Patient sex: M
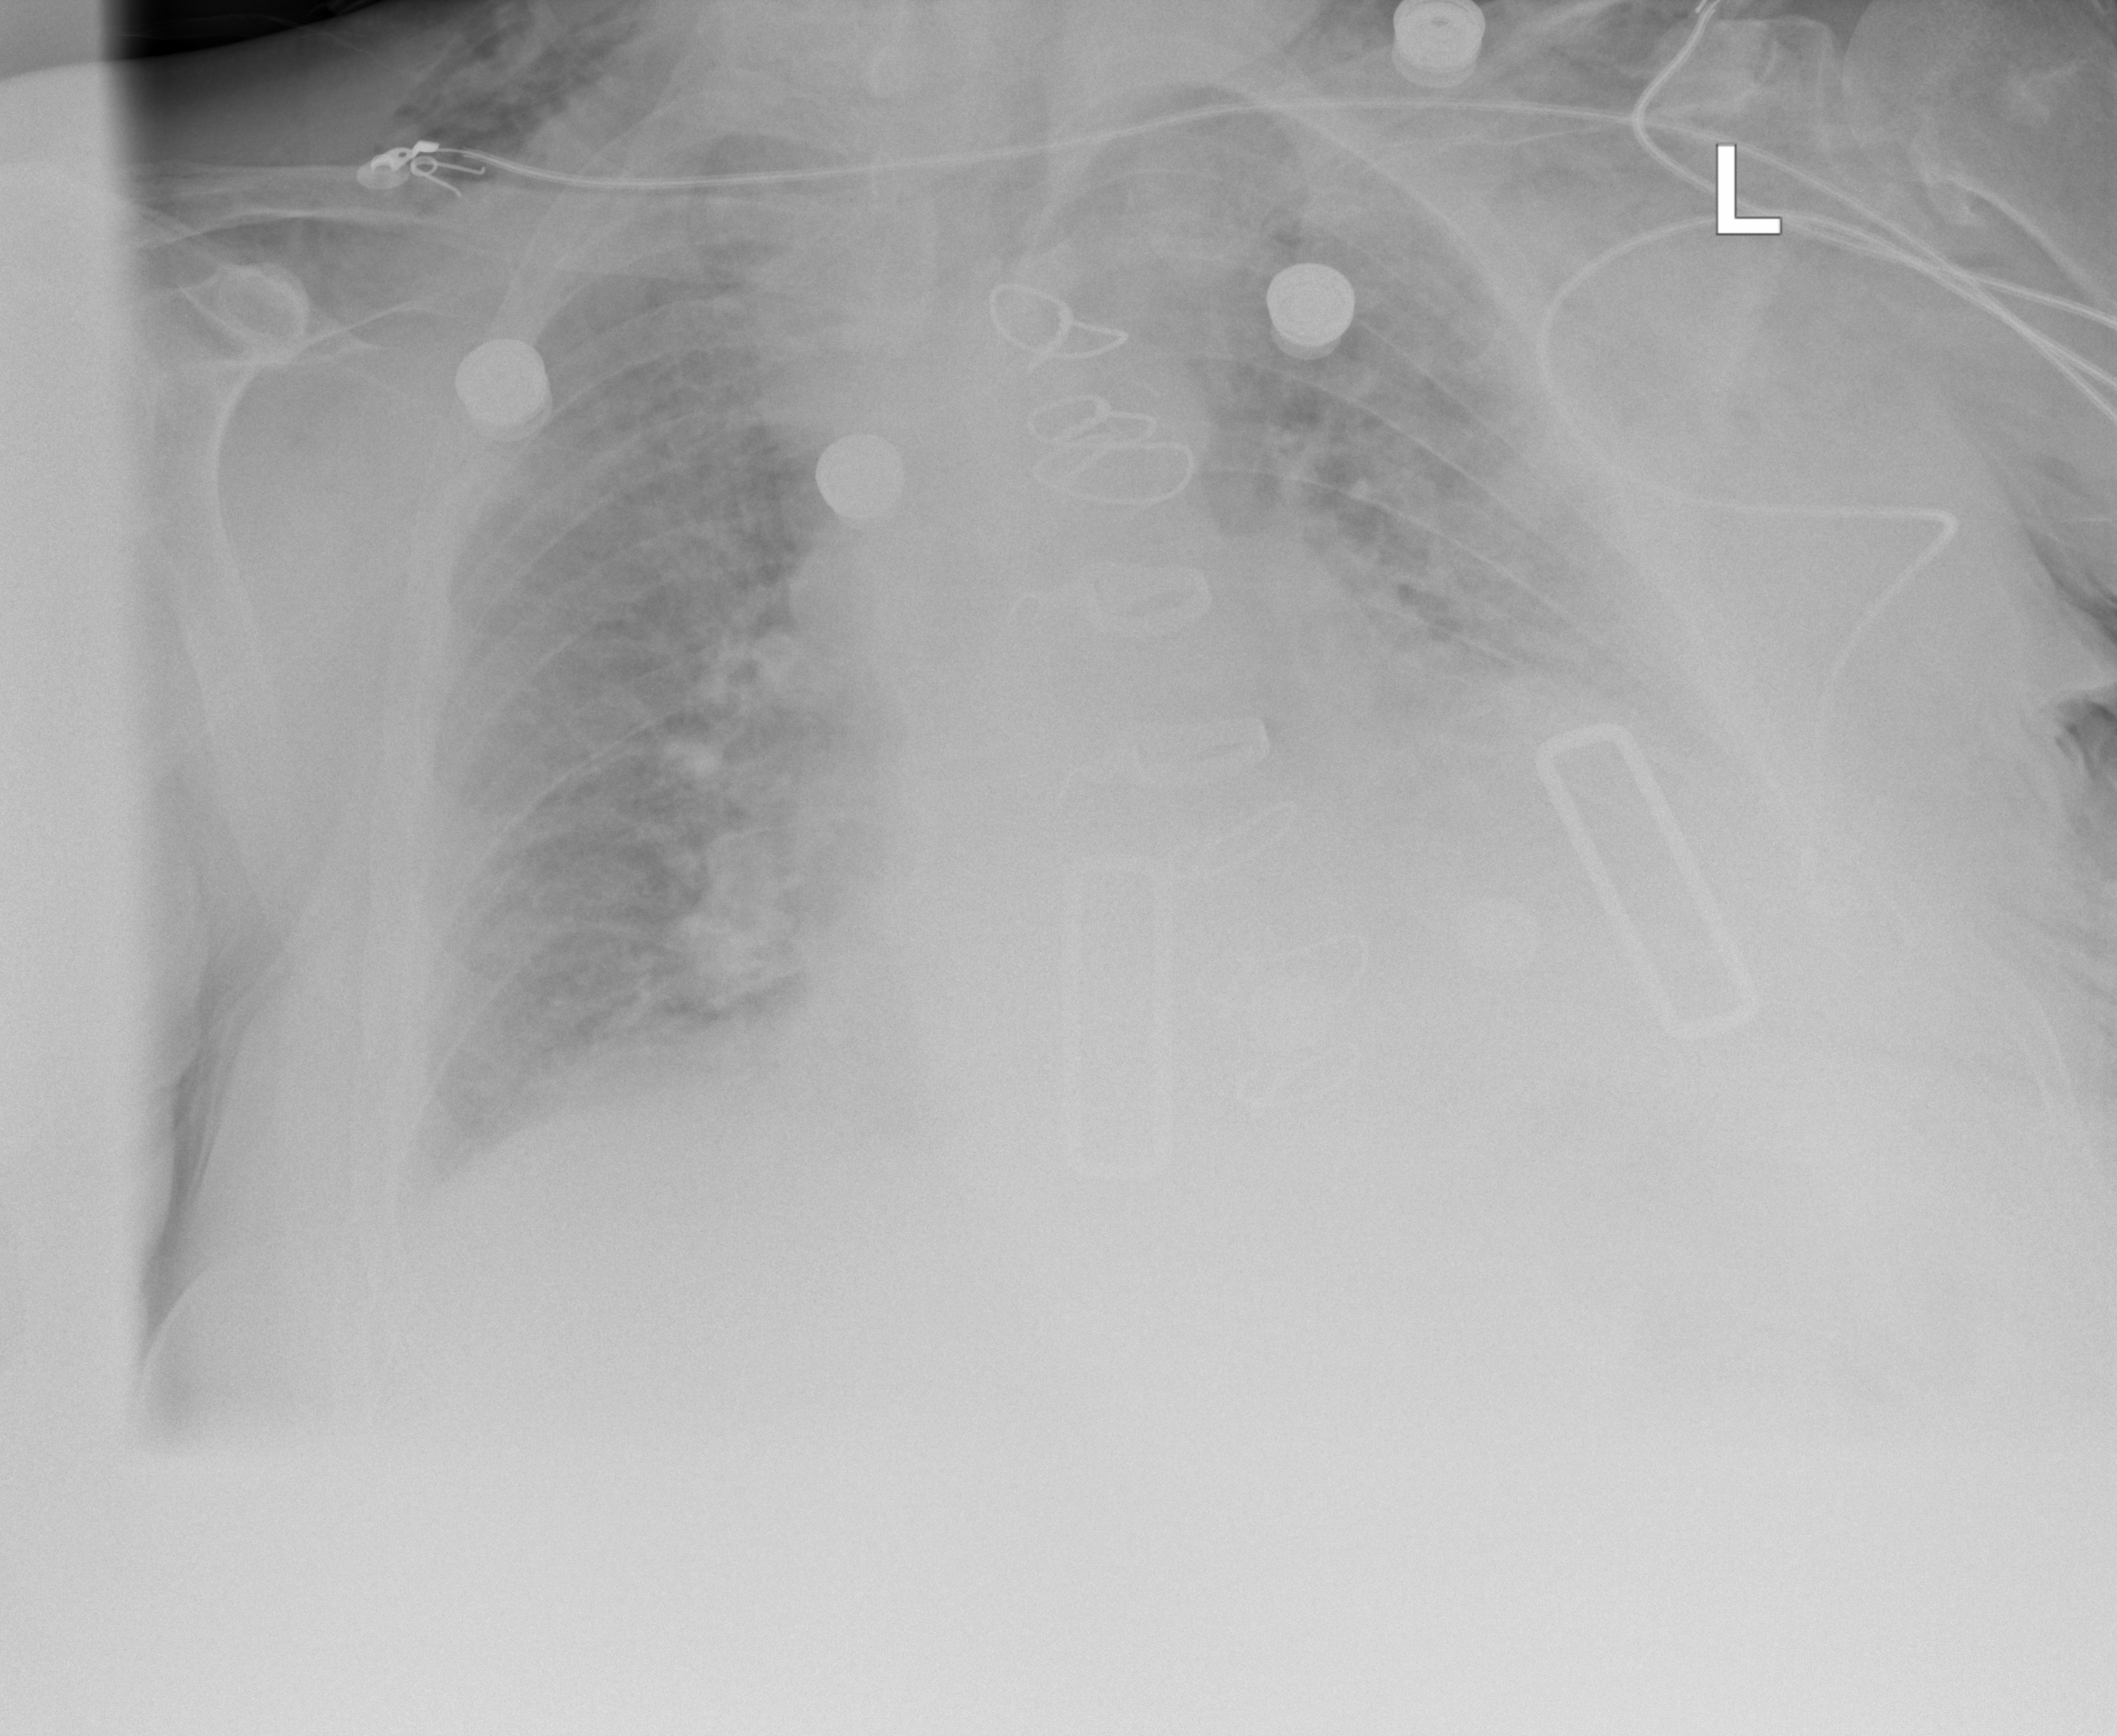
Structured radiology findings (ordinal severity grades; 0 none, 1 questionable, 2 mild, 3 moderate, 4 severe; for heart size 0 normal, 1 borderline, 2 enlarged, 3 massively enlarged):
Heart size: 2
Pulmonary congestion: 3
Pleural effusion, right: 0
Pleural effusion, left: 3
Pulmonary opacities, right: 2
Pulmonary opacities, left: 2
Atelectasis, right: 0
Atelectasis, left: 0